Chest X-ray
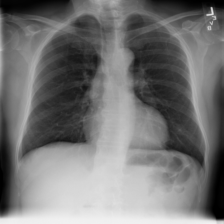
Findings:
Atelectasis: negative
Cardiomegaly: negative
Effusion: negative
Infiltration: negative
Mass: negative
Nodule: negative
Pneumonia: negative
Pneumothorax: negative
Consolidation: negative
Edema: negative
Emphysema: negative
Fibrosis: negative
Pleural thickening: negative
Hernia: negative